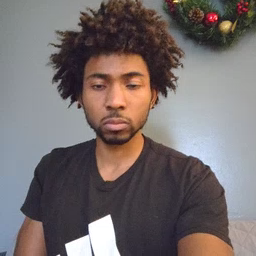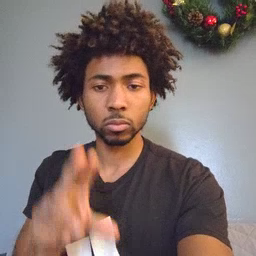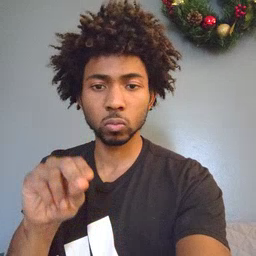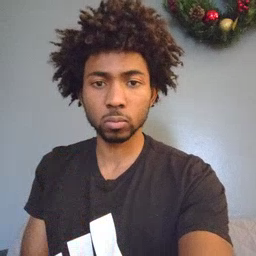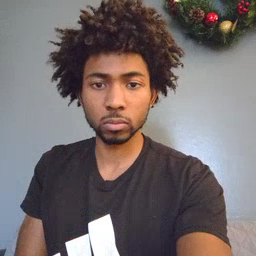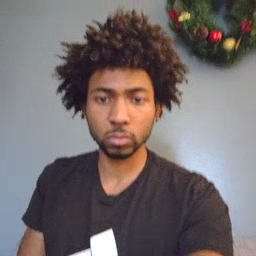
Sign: no